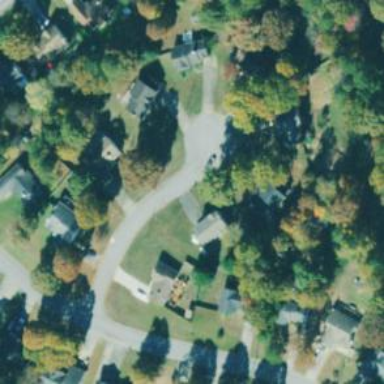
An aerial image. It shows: Residential road.